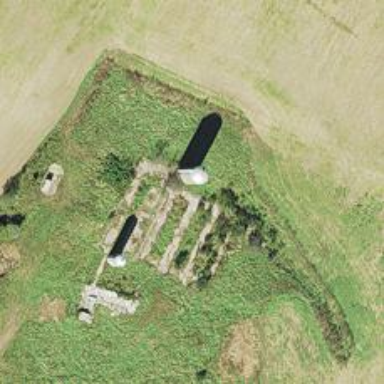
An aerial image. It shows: Silo.